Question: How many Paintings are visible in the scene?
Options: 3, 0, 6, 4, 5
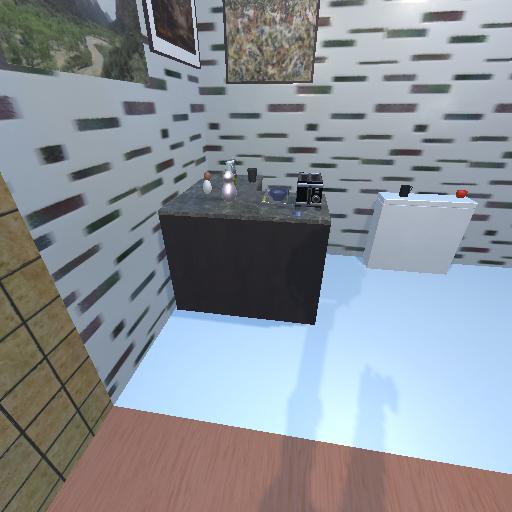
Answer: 3